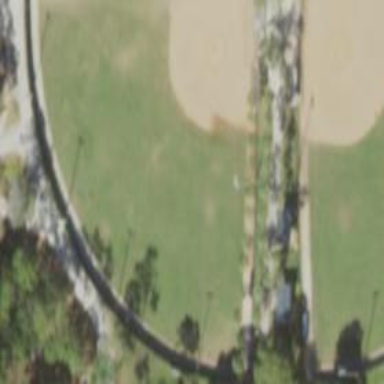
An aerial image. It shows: Baseball pitch for leisure land activities.